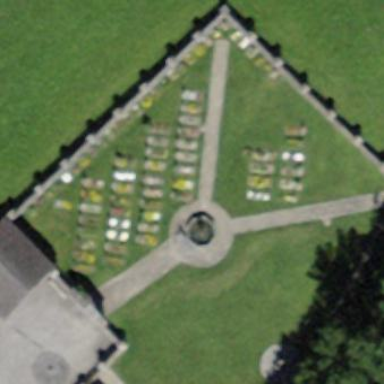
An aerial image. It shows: Cemetery.